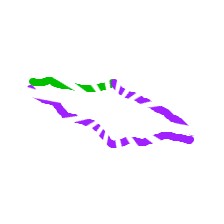
Shape: parallelogram